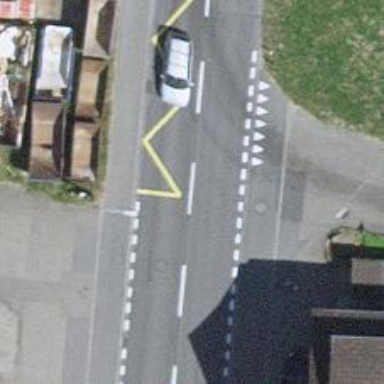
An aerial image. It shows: Public transport stop position.